Field crop: maize
Growth stage: 1
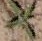
Species: atriplex